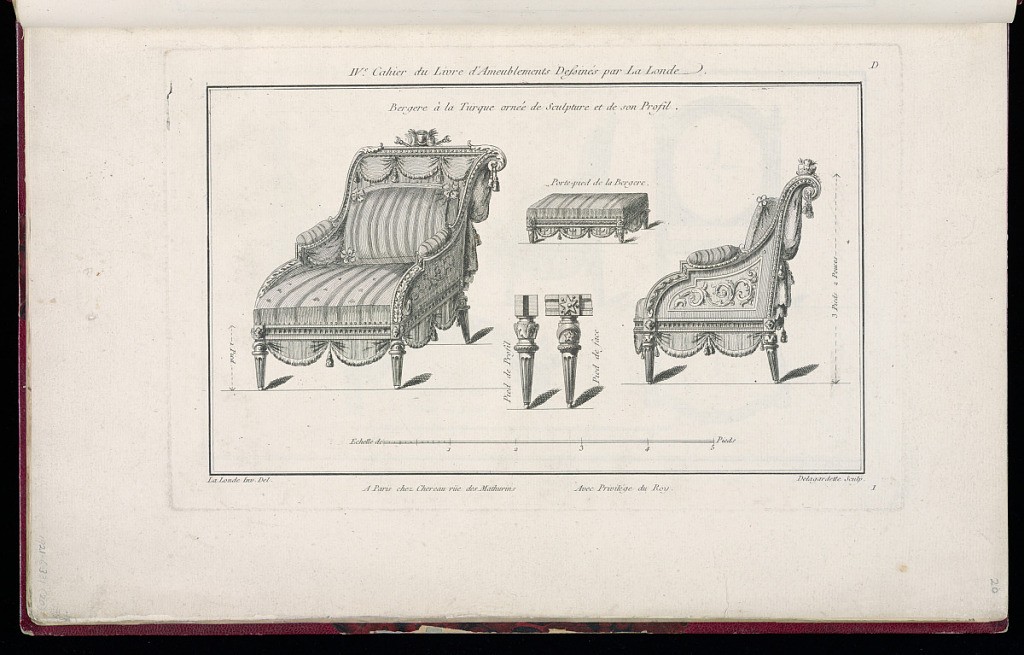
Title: Bergere à la Turque ornée de Sculpture et de son Profil
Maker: Richard de Lalonde, French, active 1780–96
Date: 1775-1788
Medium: Etching on off-white laid paper
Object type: Print
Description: Elevation and profile of a design for a lounge chair adorned with striped and tasseled textile. The chair is carved with ornament motifs including bead course, scrolling acanthus leaves, and fluting. Between the elevation and the profile of the chair are designs for chair legs and for a foot rest. The textile of the foot rest includes crescent moons, a motif associated with the chair as being "in the Turkish style." The plate is signed and numbered.